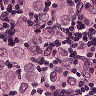
Metastatic tissue present: yes